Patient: sex M, age 54
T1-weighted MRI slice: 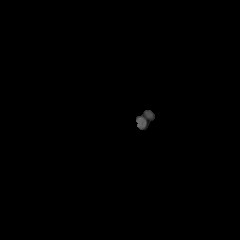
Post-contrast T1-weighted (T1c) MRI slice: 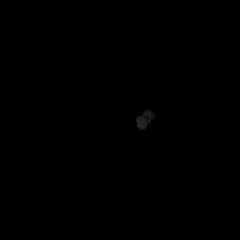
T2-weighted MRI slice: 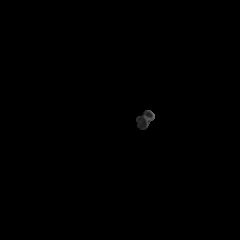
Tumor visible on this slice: no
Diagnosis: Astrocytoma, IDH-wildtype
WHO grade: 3